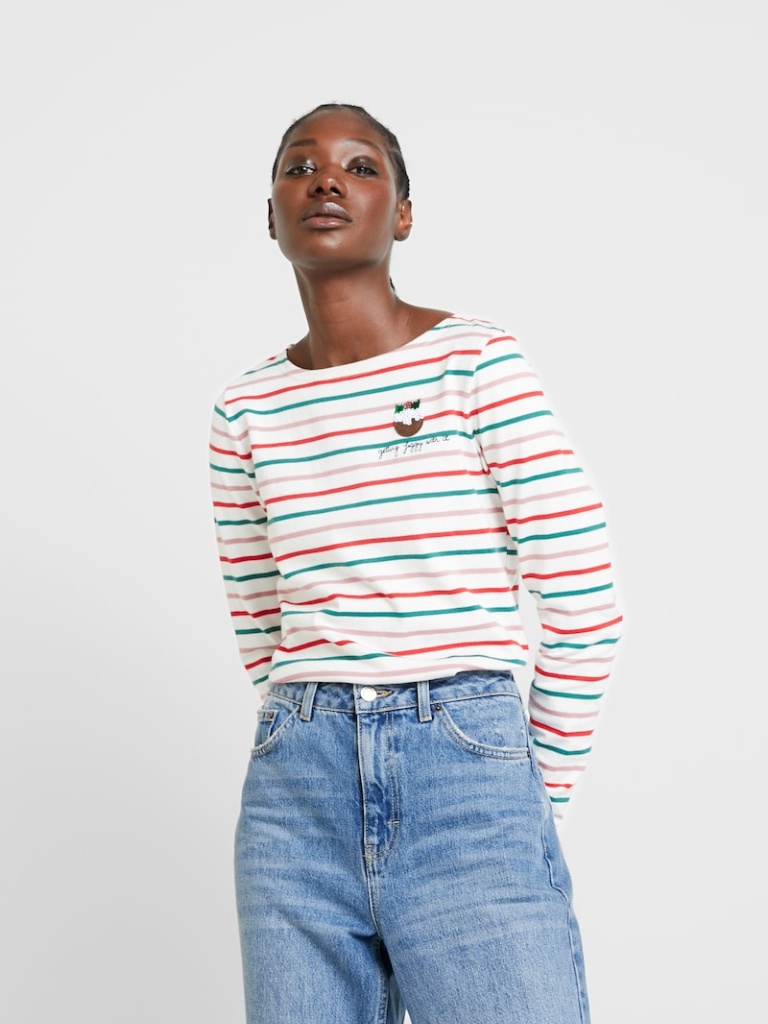
cotton relaxed a long-sleeved with the sleeves down hip length French Tucked crew t-shirt